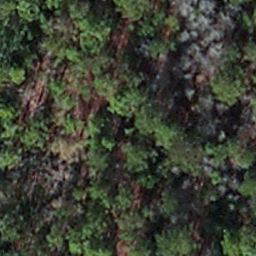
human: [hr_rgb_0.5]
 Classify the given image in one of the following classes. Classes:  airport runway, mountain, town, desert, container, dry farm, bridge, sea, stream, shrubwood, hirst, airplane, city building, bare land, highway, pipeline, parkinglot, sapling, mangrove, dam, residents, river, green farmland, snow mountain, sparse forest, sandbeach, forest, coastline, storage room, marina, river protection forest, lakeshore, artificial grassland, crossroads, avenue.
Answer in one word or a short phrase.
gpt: sapling